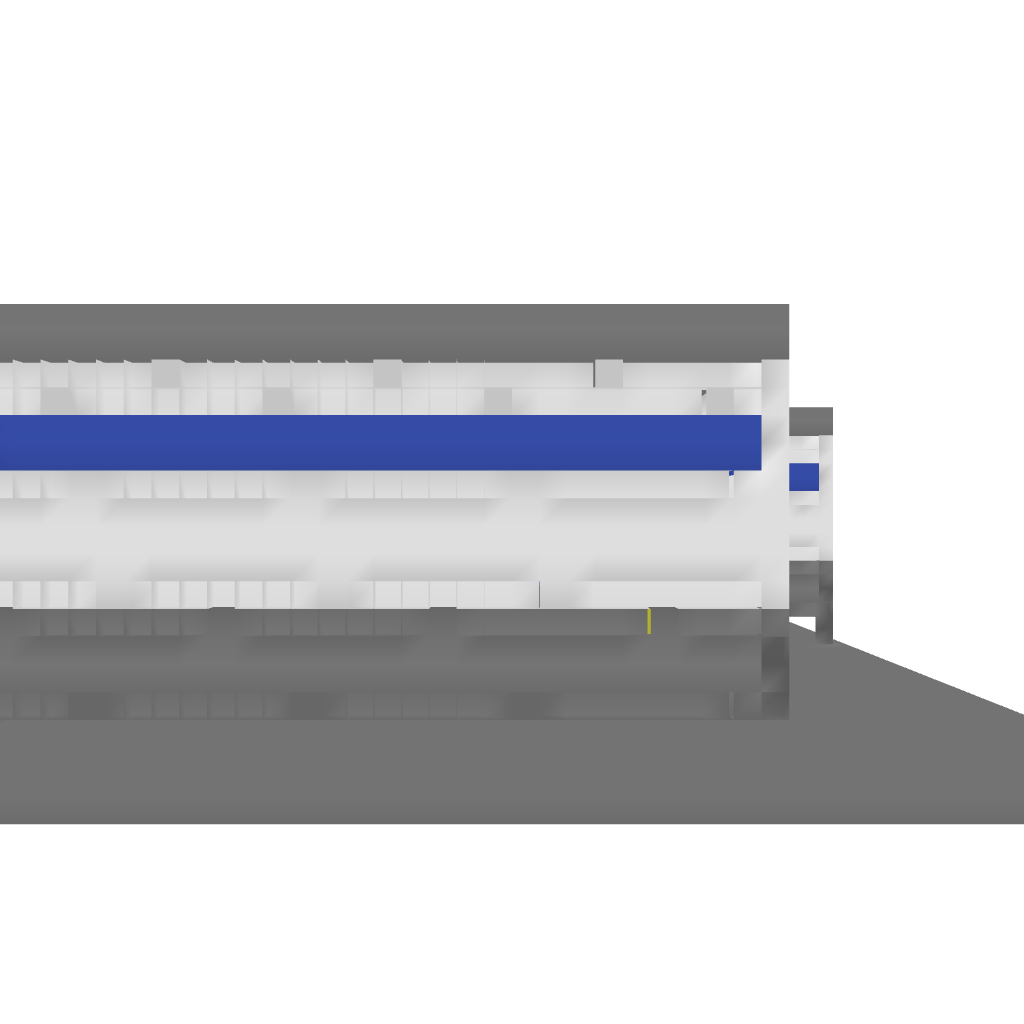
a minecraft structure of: ThePvp bad low quality